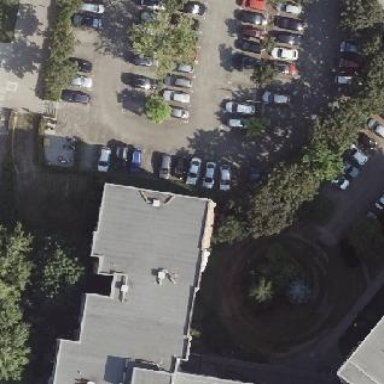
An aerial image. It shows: Garage with flat roof.